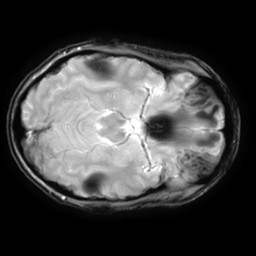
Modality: T2starw
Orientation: axial
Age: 29
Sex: female
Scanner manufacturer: ge
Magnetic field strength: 3 T
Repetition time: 0.65 s
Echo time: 0.02 s